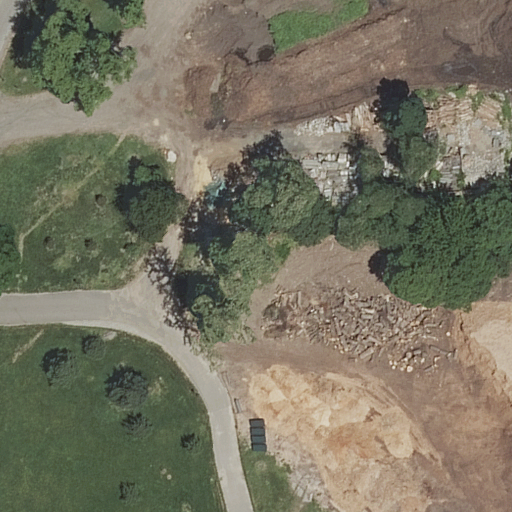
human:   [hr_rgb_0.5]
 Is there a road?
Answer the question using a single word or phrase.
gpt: yes

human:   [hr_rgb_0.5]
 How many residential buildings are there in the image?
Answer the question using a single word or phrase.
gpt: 0

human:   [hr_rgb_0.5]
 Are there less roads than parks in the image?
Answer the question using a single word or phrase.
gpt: no

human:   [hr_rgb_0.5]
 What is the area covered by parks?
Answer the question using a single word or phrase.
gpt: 10633m2

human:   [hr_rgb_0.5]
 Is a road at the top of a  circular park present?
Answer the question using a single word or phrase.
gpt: no

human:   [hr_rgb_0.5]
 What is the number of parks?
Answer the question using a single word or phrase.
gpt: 1

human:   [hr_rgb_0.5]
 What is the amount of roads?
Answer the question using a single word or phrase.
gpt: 3

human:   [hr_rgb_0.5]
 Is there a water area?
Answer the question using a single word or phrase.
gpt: no

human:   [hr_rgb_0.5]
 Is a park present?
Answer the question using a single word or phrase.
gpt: yes

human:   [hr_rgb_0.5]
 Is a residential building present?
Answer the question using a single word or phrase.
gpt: no

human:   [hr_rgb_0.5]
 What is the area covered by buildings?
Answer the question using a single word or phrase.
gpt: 0m2

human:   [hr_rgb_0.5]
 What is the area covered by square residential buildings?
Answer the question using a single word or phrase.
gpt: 0m2

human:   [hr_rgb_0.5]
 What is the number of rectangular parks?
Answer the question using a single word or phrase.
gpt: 1

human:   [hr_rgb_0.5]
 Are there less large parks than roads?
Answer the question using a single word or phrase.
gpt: yes

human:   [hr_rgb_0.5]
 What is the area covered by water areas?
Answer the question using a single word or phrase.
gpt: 0m2

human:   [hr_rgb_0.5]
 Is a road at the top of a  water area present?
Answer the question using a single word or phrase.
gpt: no

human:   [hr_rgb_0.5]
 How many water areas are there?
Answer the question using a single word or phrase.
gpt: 0

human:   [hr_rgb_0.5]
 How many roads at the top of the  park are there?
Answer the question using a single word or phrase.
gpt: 0

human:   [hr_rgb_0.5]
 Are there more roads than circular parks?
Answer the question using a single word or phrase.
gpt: yes

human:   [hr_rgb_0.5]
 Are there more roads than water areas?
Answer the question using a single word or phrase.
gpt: yes

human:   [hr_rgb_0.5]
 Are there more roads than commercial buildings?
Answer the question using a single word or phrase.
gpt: yes

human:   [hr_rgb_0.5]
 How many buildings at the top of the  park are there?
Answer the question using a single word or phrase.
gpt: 0

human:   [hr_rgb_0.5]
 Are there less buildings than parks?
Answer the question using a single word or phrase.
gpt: yes

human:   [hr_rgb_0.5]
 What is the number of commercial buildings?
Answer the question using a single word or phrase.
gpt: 0

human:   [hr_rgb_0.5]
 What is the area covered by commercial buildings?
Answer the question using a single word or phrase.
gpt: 0m2

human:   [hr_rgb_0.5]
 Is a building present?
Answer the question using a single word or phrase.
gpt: no

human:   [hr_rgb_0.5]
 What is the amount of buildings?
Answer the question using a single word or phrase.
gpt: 0

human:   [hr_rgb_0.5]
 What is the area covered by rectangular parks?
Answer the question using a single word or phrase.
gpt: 10633m2

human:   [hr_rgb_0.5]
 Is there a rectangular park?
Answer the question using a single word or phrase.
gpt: yes

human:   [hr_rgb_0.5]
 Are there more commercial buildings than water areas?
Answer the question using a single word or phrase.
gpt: no

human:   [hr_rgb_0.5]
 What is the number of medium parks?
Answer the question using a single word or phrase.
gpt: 0

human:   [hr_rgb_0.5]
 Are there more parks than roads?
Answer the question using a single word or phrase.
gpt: no

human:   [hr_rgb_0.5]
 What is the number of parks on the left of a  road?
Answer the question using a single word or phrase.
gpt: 1

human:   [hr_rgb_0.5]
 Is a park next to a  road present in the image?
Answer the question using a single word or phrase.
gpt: yes

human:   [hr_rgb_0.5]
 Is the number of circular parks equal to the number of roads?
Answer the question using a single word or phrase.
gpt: no

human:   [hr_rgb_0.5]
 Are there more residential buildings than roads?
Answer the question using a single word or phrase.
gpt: no

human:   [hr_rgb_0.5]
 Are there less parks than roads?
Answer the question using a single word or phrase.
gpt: yes

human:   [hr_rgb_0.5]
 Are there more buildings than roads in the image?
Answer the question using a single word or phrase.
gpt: no

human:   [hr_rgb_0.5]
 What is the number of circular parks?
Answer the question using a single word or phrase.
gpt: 0

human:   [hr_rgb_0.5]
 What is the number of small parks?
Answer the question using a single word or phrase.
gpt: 0

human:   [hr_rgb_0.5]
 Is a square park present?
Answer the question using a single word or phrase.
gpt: no

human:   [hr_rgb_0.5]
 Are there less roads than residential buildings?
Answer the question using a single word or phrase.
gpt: no

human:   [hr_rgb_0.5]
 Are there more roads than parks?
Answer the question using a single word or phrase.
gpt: yes

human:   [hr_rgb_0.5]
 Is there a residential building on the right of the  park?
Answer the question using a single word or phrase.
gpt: no

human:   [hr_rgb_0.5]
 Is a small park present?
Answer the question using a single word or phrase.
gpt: no

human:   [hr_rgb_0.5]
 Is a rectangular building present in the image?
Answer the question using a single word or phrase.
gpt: no

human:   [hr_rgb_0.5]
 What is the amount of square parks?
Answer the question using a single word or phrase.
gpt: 0

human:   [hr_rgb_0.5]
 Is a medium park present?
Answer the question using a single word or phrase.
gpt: no

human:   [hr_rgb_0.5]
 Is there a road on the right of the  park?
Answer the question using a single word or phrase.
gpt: yes

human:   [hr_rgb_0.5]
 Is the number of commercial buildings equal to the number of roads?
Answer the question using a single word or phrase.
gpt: no

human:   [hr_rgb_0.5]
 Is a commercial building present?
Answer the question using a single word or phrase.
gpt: no

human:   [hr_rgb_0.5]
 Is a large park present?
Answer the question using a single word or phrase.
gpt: yes

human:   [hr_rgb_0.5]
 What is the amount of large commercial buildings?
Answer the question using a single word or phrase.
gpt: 0

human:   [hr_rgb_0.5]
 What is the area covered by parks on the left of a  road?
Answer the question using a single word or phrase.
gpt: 10633m2

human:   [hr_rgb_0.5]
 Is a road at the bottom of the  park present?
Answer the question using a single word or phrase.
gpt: yes

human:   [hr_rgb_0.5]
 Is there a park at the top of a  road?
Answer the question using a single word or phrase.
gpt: yes

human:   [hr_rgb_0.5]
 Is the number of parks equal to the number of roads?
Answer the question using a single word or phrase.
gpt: no

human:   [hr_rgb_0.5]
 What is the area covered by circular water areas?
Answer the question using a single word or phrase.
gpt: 0m2

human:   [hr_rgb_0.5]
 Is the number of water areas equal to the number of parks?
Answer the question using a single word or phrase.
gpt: no

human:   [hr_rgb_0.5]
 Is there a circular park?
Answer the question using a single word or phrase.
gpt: no

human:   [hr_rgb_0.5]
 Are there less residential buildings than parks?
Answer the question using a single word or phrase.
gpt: yes

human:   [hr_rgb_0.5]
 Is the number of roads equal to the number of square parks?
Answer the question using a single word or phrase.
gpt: no

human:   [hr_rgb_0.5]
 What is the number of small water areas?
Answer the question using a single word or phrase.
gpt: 0

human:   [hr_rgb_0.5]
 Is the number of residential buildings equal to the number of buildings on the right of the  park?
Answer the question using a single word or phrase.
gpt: yes